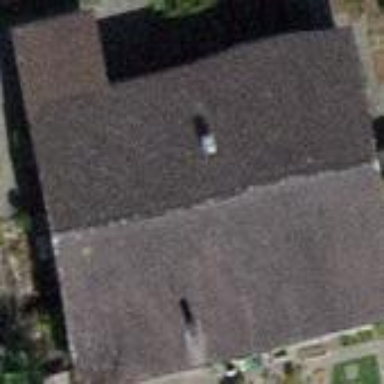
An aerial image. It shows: Building with tile roof.